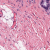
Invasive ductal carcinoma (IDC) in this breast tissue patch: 1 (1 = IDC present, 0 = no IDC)